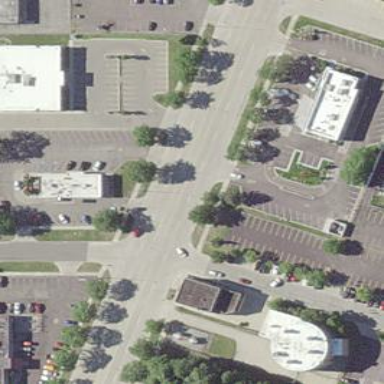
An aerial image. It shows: Secondary road with separate sidewalk.